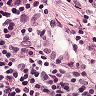
Metastatic tissue present: no